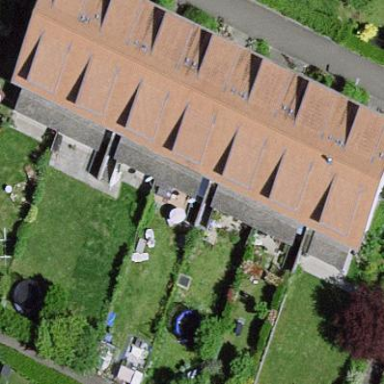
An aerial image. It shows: Simple and straightforward house.